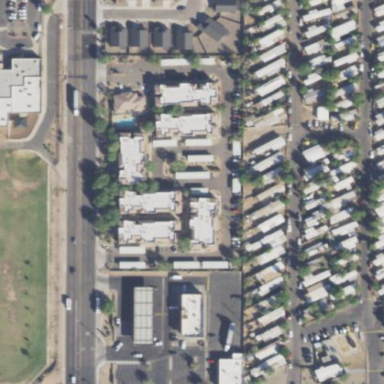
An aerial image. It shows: Residential area known as trailer park.